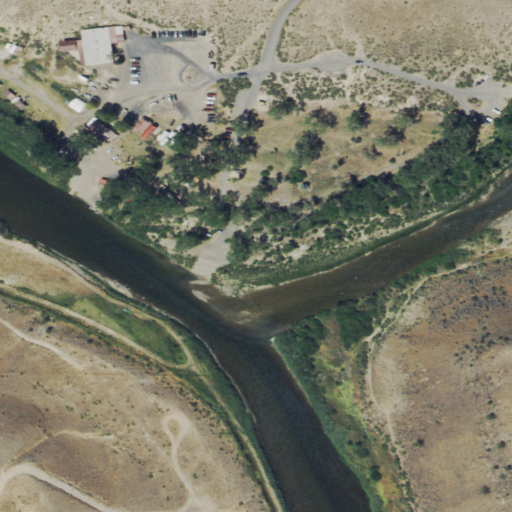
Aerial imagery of valley in Colorado named Black Canyon of the Gunnison containing shrub, woody wetlands, open water, evergreen forest, open development, medium intensity development, high intensity development, grassland, low intensity development, and herbaceous wetlands